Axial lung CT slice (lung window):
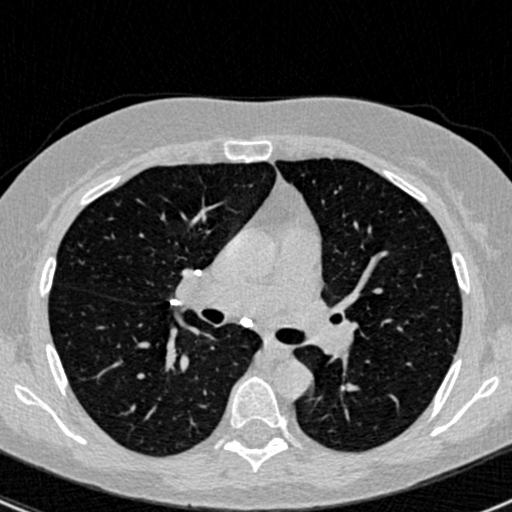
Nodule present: no